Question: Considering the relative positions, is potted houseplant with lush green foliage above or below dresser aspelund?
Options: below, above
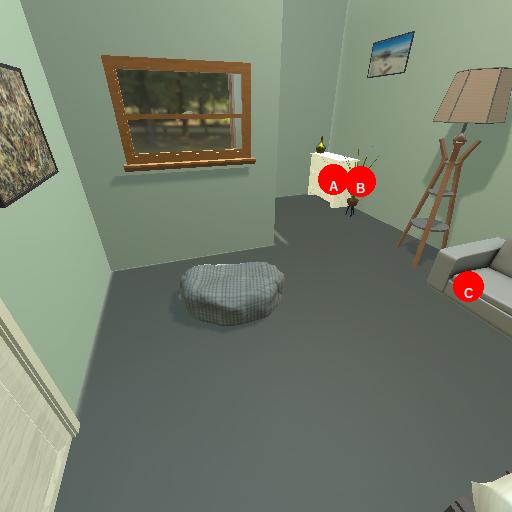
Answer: below